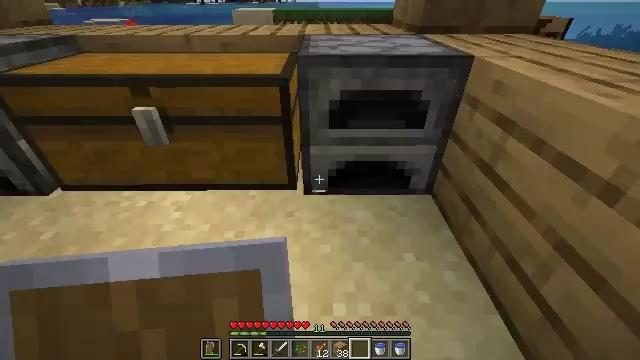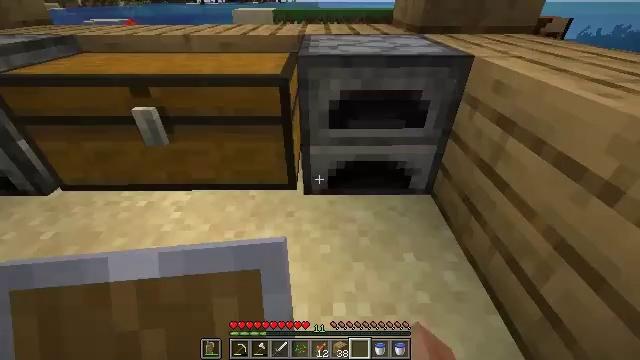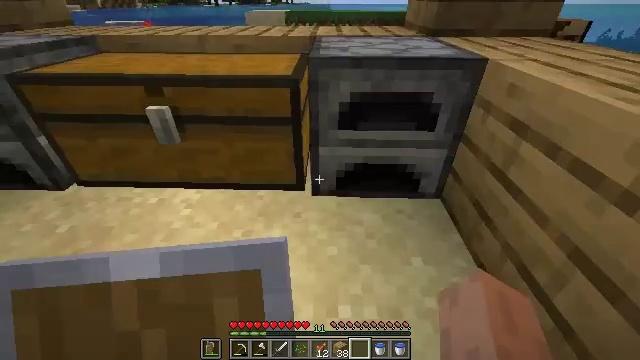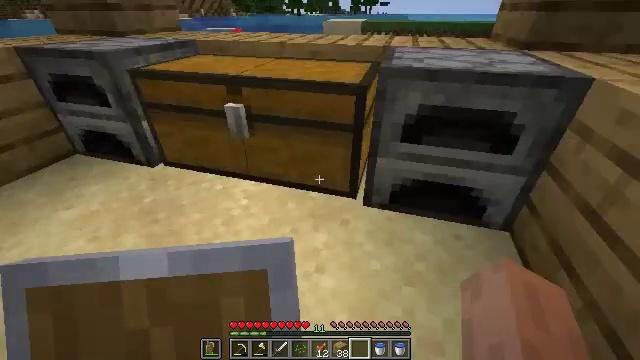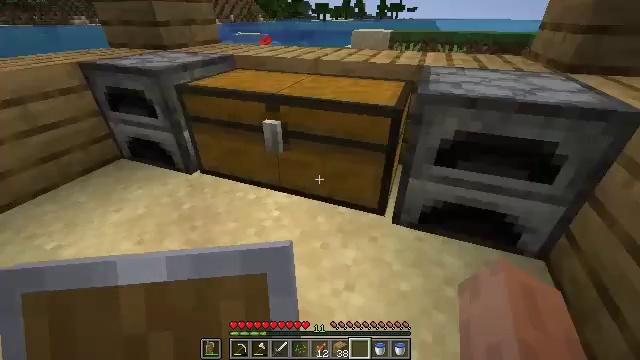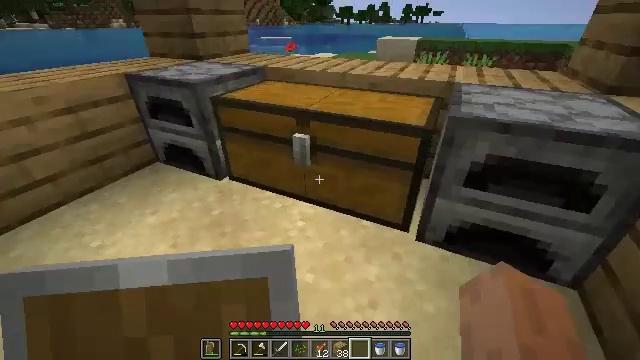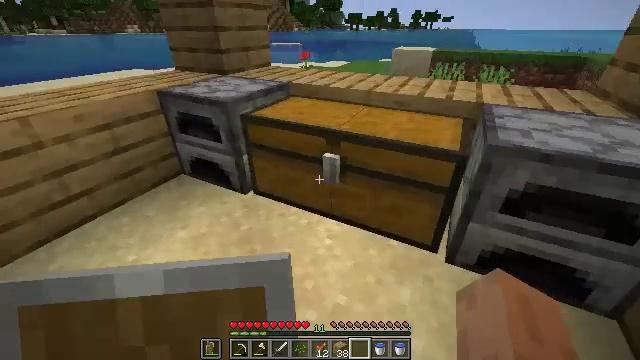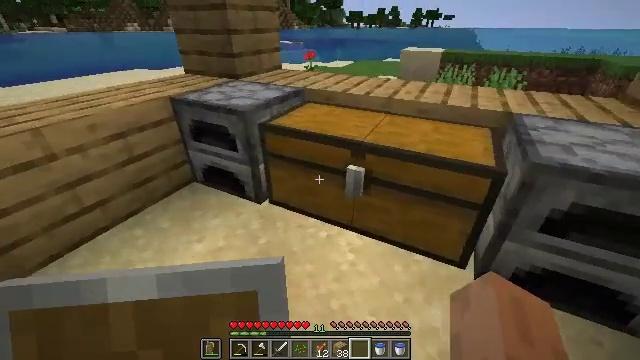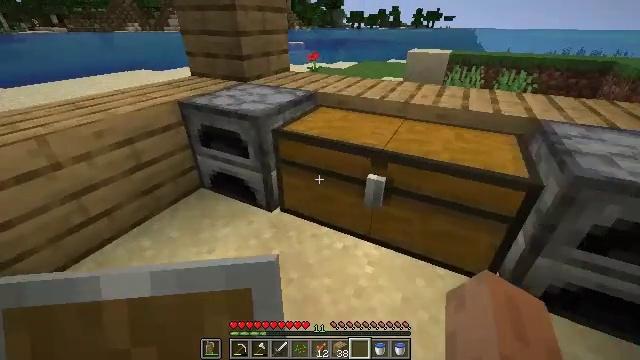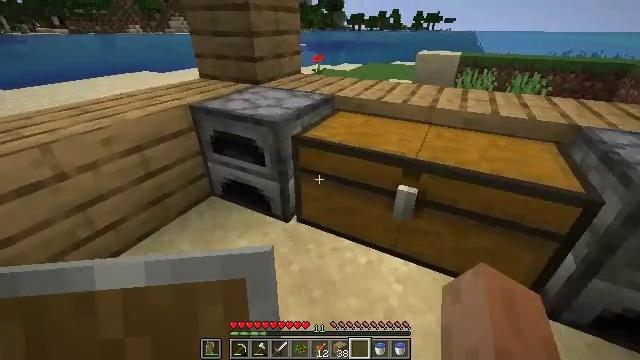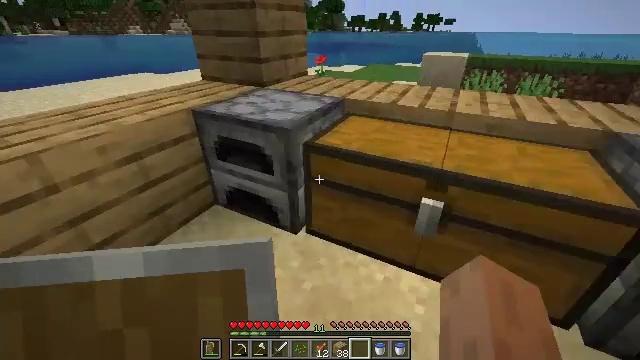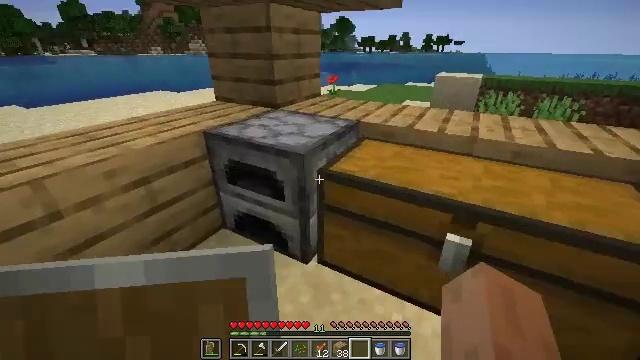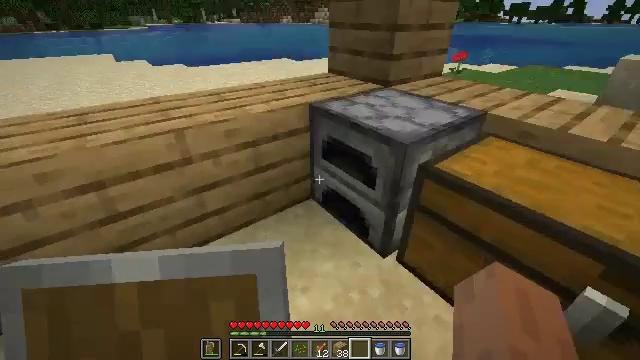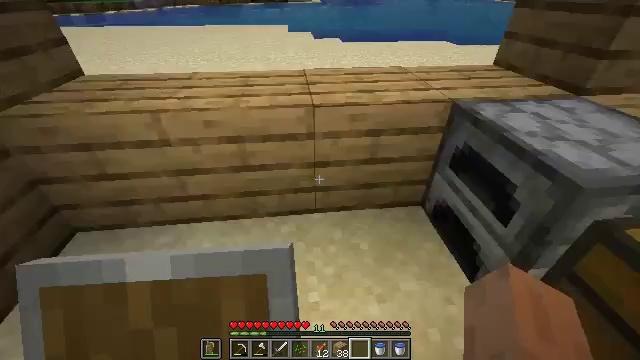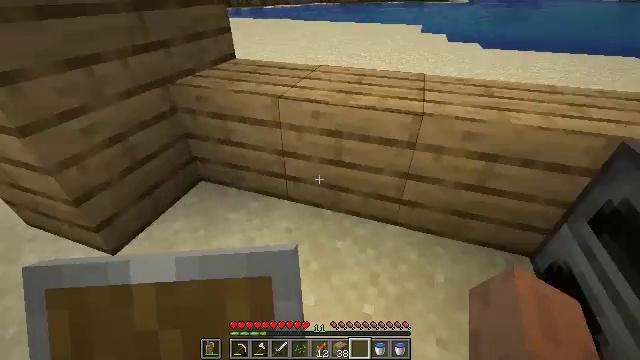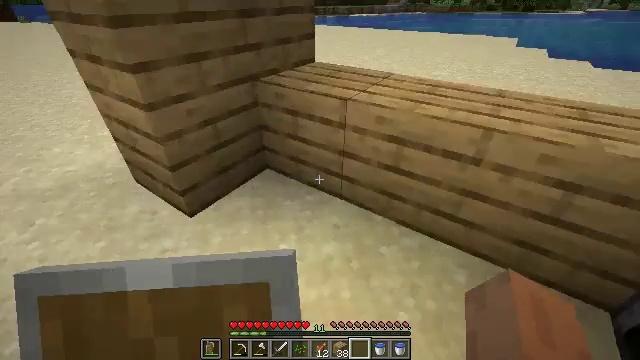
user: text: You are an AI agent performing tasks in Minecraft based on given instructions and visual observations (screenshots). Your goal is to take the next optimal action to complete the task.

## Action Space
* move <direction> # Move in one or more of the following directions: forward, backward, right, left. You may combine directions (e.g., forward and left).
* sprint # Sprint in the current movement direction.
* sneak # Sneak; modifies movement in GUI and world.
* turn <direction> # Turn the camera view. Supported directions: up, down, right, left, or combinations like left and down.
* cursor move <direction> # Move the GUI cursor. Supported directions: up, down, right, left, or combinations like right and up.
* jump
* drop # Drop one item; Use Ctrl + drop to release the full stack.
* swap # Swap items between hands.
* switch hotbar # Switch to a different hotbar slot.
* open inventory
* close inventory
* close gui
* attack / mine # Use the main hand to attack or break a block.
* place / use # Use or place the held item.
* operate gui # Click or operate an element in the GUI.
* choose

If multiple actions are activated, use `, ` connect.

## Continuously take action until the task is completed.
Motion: motion action
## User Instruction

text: Attack the ground to gather sand.
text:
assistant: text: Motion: sneak
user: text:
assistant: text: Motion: sneak, turn left
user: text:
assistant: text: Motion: move left, turn left and up
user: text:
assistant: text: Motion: move left, turn left
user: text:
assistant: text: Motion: move left, turn left
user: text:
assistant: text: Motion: move forward and move left, turn left and up
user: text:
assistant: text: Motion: move forward and move left
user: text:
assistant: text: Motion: move forward and move left
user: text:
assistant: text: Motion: move forward and move left
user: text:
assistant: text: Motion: move forward
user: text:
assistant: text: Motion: move forward, turn left and up
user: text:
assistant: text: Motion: turn left and down
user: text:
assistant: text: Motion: turn left and down
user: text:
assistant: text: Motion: move back, turn left
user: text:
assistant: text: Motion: move back, turn left and up
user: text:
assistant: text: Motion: move back, turn left and up
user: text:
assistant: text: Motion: move back, turn left
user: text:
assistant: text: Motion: no_op
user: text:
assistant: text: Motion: no_op
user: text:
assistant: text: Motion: no_op
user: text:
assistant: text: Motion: no_op
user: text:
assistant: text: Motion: no_op
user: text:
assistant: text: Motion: turn left and up
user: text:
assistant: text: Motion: turn left and up
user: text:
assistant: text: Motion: turn left
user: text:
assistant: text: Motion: turn left
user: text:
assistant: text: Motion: no_op
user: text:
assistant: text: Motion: turn right
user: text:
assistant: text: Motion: turn right and down
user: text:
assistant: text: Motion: turn right